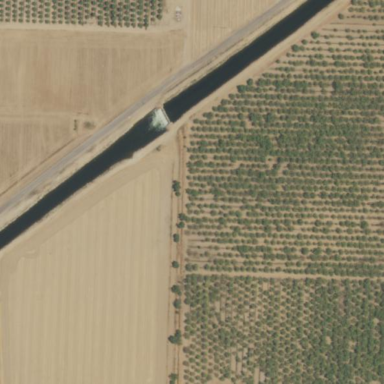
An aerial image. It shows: Orchard filled with almond trees.